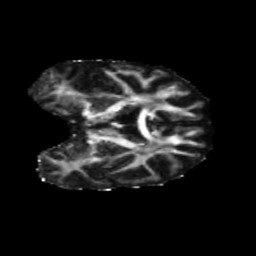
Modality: FA
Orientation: coronal
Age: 42
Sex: female
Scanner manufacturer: siemens
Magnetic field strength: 3 T
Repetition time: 5.25 s
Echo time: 0.08 s